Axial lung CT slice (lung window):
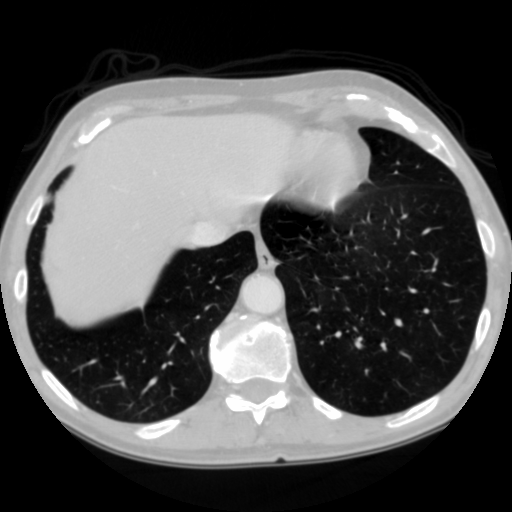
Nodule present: no